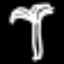
Label: palm tree